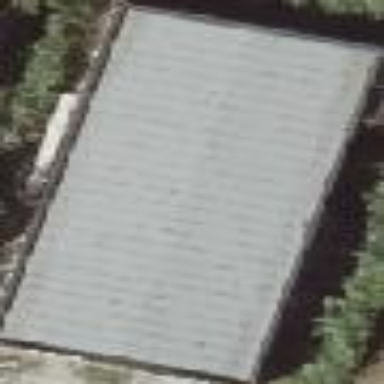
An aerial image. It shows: Kindergarten with flat roof.